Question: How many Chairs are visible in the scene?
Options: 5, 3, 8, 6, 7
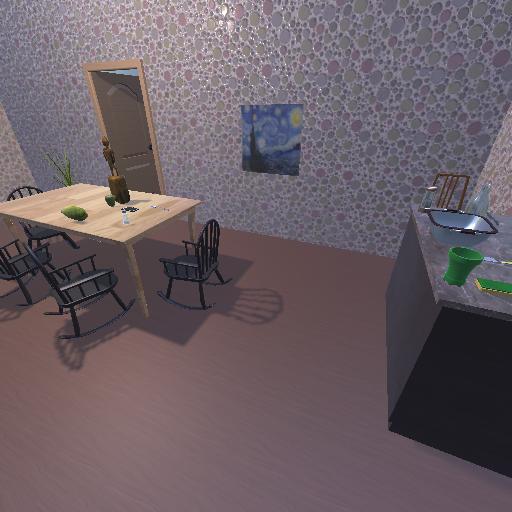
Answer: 5